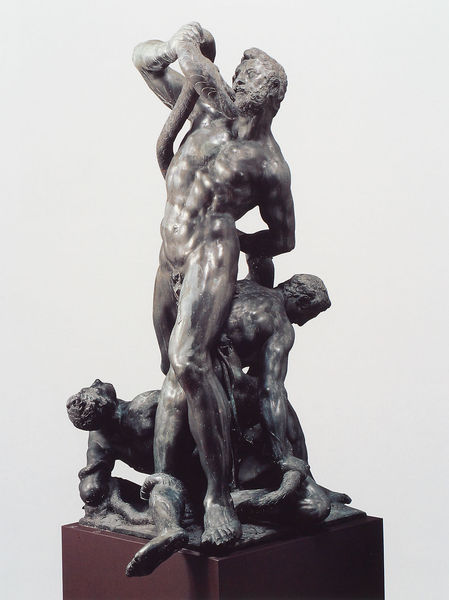
Titel: Laokoon mit seinen Söhnen
Künstler: Adriaen de Vries
Institution: Stockholm, Nationalmuseum
Schlagwörter: gruppe, kampf, körper, mann, nackt, braun, hintergrund, schwarz, tier, bart, mensch, sockel, stehen, tod, tot, locken, statue, liegen, figuren, muskeln, metall, plastik, fotografie, muskulös, penis, eisen, kupfer, schlange, mythologie, maskulin, sohn, söhne, ringen, homoerotisch, laokoon, laokon, mikropenis